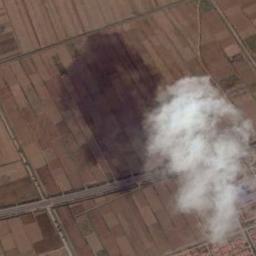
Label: cloud